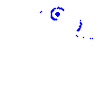
Particle: kaon